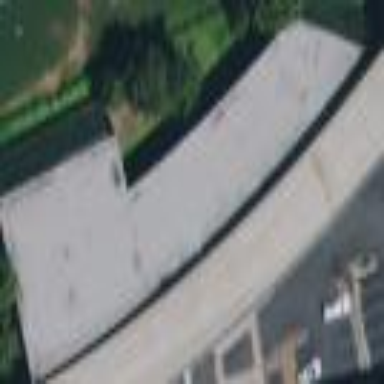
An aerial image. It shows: Office building.